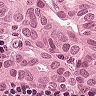
Metastatic tissue present: yes